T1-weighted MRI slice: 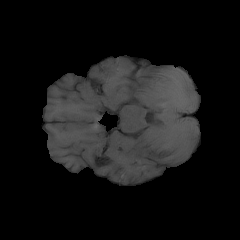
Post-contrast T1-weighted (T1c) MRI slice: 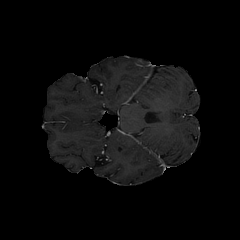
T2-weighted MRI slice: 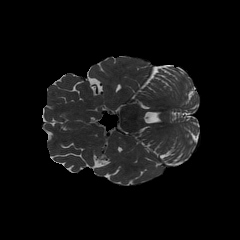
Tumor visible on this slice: no